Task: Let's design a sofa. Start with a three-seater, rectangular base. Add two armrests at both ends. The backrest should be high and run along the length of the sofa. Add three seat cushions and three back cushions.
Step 340:
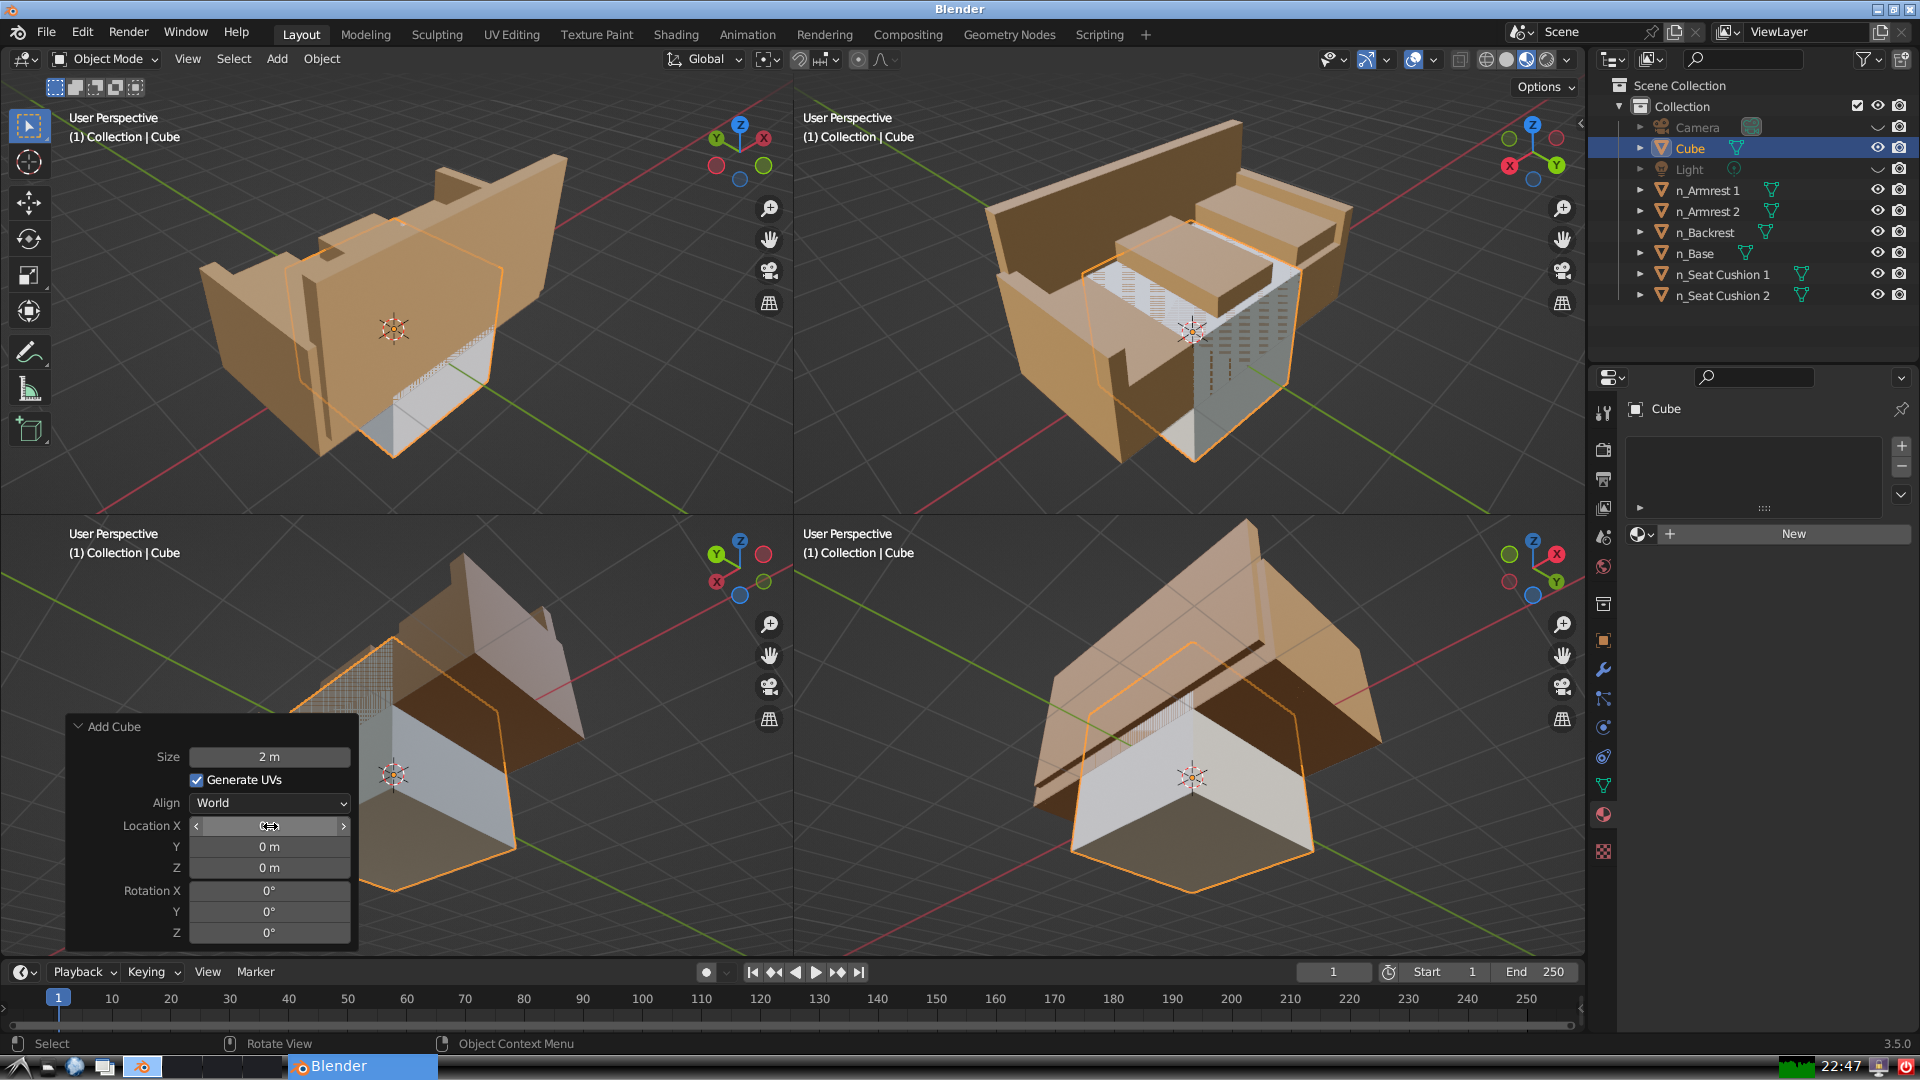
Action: click: no